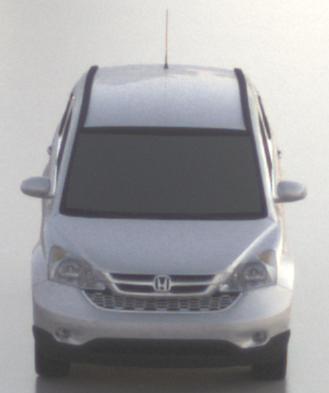
Make: Honda
Model: CR-V
Detailed model: CR-V (III) (04/10 - 10/12)
Model produced from: 2010
Model produced until: 2012
Doors: 5
Color: white
Road condition: wet road
Daytime: sunrise or sunset
Contrast: low contrast